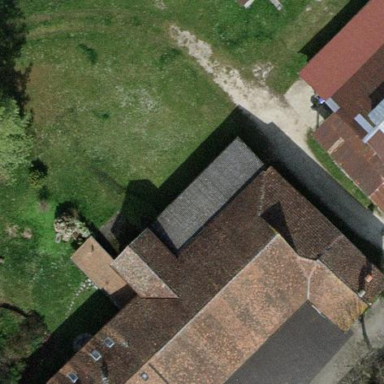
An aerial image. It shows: Semi-detached house.